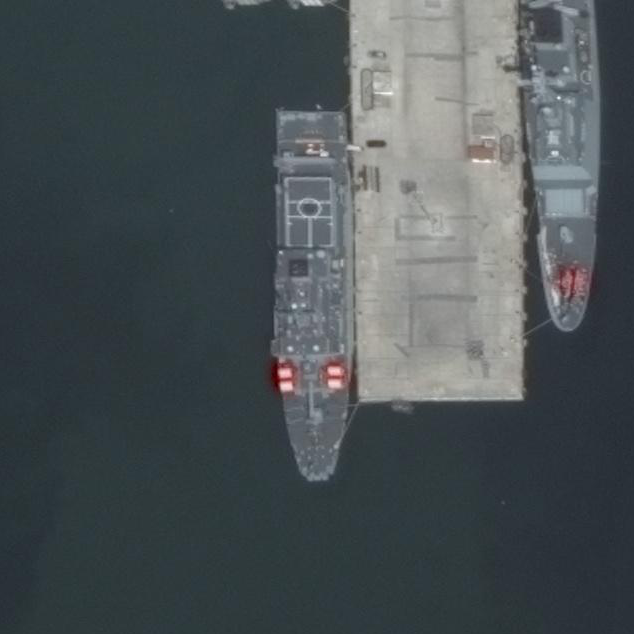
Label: destroyer